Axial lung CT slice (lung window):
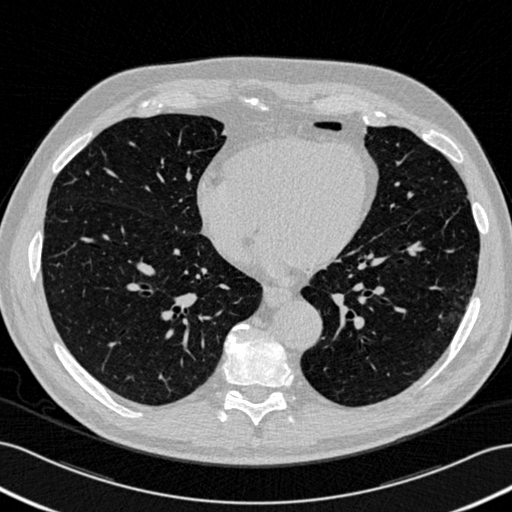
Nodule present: no